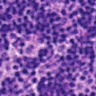
Metastatic tissue present: no